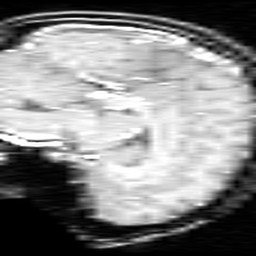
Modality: inplaneT1
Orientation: sagittal
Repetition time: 0.2 s
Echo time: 0.0036 s